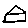
Label: house